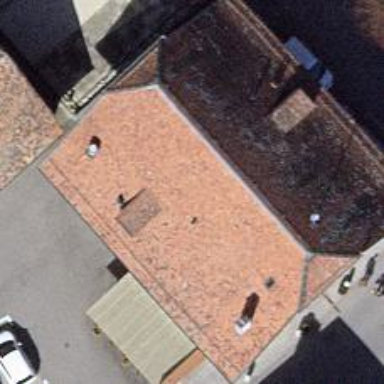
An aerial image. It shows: Restaurant.